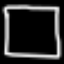
Label: square